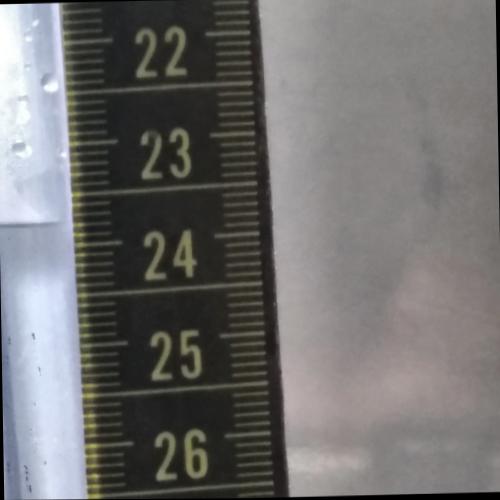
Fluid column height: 23.8 cm